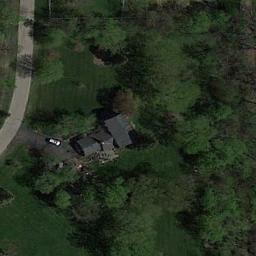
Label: sparse_residential